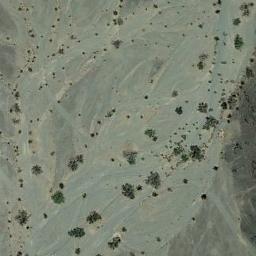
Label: chaparral